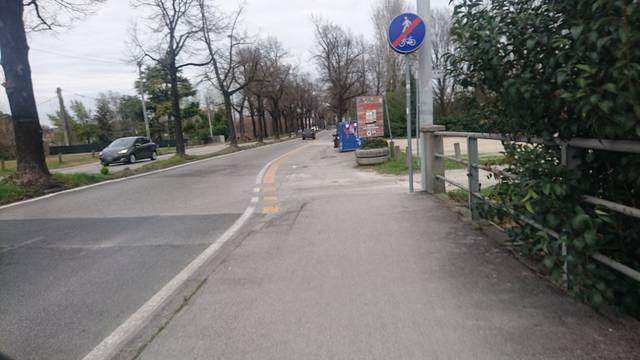
Region: Italy
Coordinates: 45.403, 11.9